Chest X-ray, AP view. Patient: 49 years old, sex F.
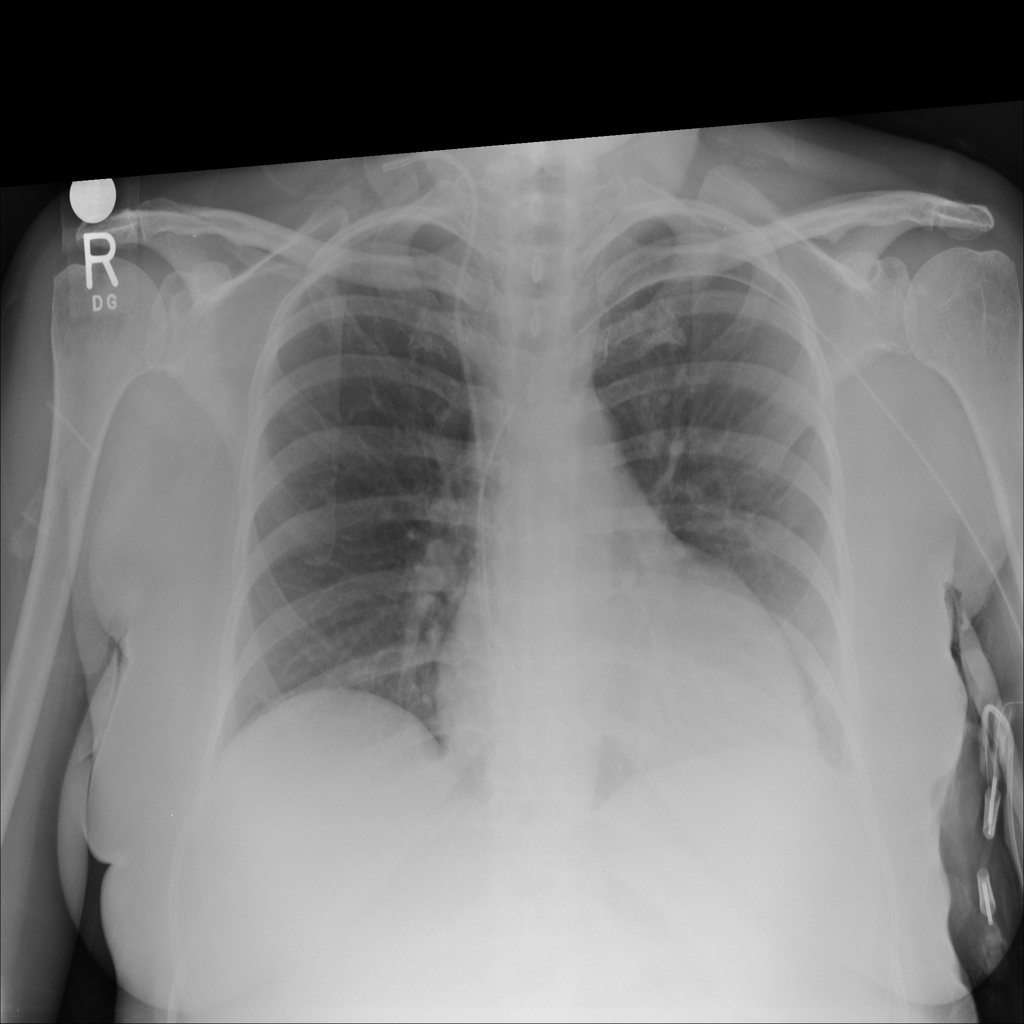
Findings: No Finding